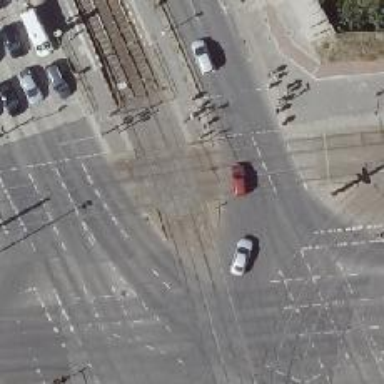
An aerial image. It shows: Railway crossing.